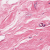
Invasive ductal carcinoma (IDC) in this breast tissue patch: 0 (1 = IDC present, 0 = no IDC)